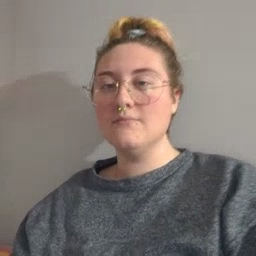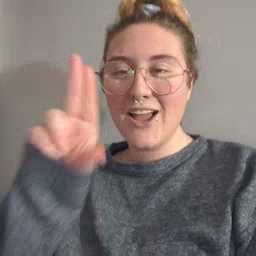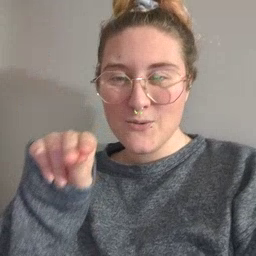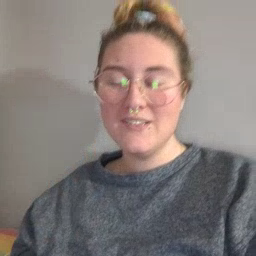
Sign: no